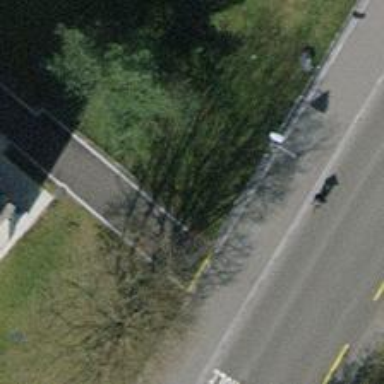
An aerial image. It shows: Cycle barrier.